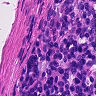
Metastatic tissue present: no